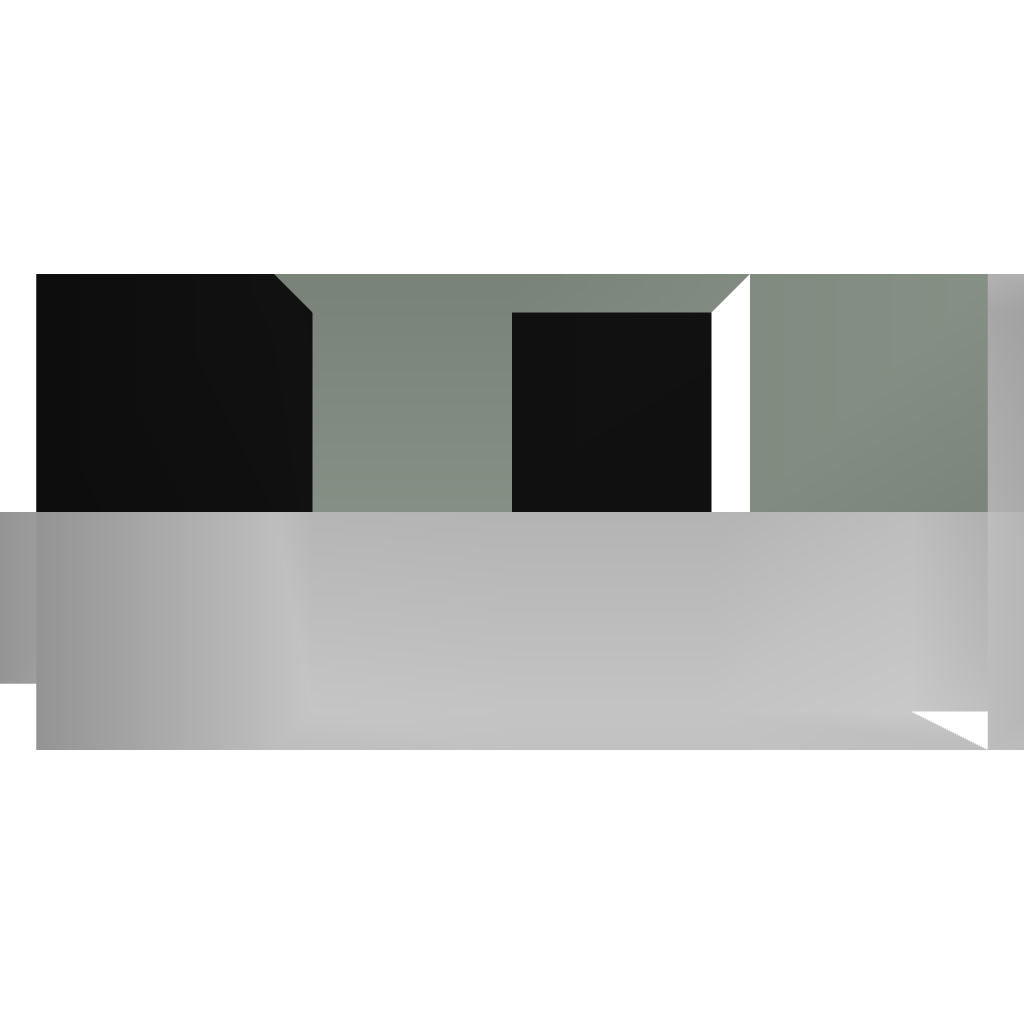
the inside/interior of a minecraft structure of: Compact Semi-Auto Cannon